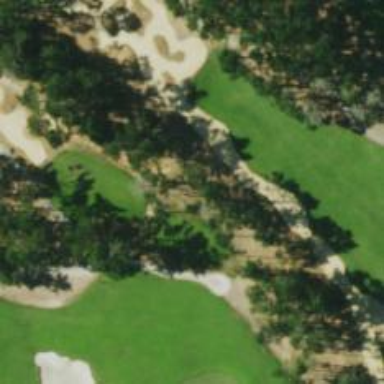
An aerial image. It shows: Golf bunker filled with sandy terrain.